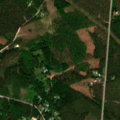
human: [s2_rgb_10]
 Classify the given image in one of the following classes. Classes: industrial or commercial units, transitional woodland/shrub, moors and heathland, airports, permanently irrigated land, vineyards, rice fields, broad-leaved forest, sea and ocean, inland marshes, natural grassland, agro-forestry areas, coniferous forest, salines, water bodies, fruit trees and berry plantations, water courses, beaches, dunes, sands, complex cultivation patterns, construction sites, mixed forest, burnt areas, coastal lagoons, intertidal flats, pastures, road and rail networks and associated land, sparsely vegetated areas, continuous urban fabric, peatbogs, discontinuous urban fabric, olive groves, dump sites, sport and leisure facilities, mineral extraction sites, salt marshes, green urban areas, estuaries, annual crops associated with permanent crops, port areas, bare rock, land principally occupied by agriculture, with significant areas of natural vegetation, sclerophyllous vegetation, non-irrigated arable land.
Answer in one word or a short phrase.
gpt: broad-leaved forest, coniferous forest, mixed forest